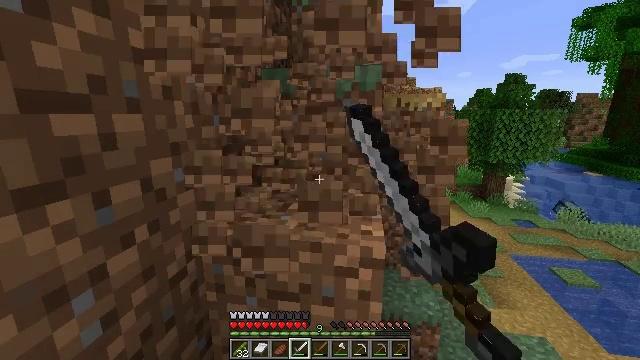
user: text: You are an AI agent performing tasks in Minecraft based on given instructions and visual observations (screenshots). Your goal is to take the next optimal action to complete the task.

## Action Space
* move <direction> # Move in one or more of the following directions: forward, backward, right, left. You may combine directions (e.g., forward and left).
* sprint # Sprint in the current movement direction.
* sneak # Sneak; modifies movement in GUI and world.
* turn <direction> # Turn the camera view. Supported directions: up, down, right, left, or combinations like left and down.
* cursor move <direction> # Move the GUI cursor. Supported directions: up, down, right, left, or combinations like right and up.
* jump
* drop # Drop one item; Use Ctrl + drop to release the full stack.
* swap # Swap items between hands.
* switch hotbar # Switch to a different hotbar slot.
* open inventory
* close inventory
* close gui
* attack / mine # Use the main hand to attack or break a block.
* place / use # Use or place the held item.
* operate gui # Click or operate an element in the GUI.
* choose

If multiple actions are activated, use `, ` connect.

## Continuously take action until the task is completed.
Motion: motion action
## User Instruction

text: Mine grass block from the ground.
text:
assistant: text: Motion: attack / mine